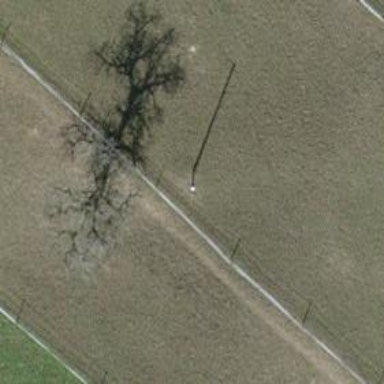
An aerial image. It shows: Minor power line.